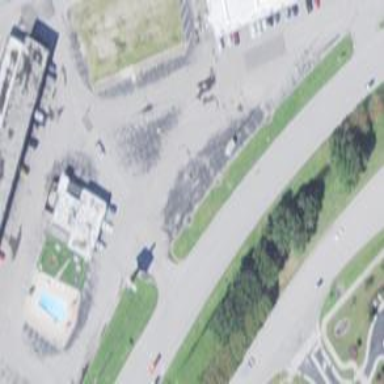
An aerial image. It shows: Parking area.